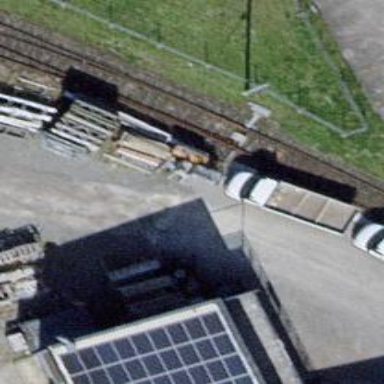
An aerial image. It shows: Railway switch.